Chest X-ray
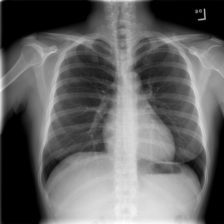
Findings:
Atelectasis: negative
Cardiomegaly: negative
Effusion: negative
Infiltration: negative
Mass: negative
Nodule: negative
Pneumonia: negative
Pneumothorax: negative
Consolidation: negative
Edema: negative
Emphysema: negative
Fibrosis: negative
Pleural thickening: negative
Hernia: negative